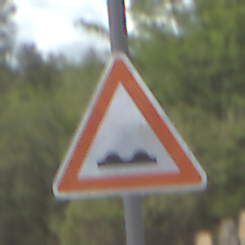
Verkehrszeichen: UnebeneFahrbahn
Umgebung: Outdoor, Nature
Tageszeit: Midday
Wetter: PartlyCloudy
Licht: Natural
Jahreszeit: NotSpecified
Kontrast: HighContrast